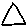
Label: triangle